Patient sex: M
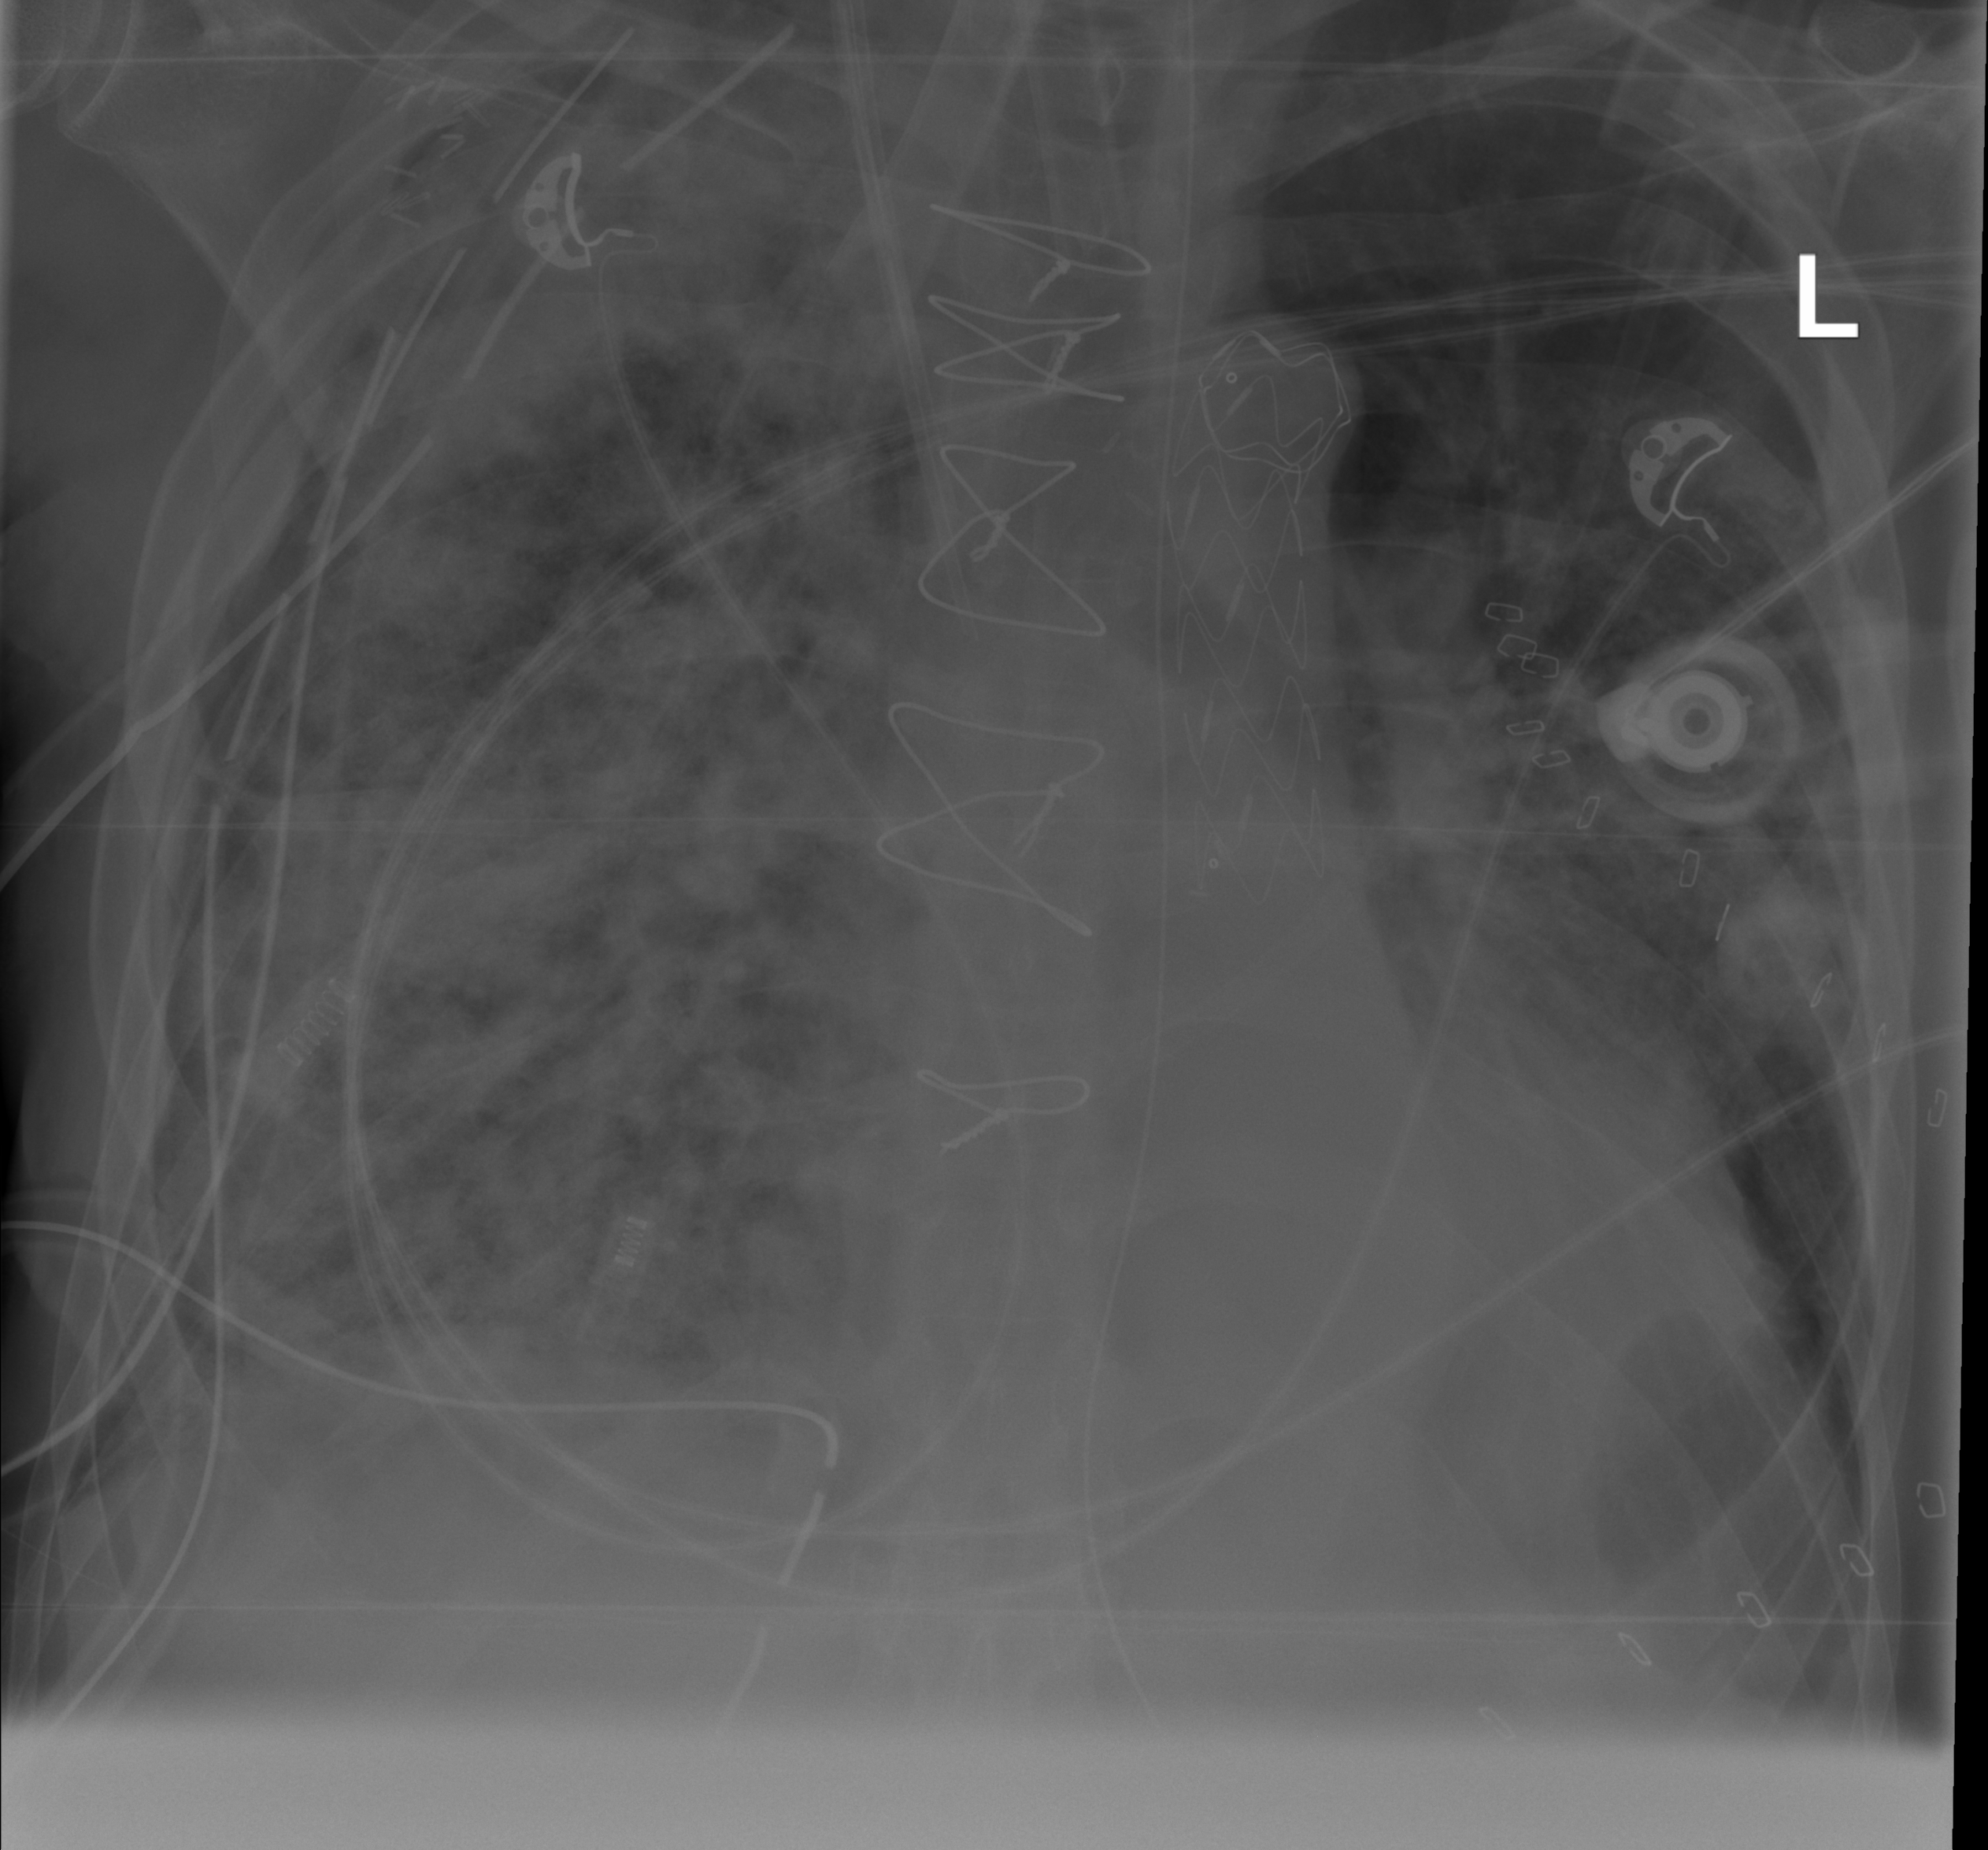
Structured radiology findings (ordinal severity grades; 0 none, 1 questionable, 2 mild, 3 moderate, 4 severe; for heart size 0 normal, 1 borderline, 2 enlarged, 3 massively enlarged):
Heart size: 1
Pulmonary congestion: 0
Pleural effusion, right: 2
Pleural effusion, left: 2
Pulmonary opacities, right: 4
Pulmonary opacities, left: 2
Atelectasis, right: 3
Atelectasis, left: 2